Aerial crown-view tile of a tropical tree (Barro Colorado Island, Panama), acquired 20241014:
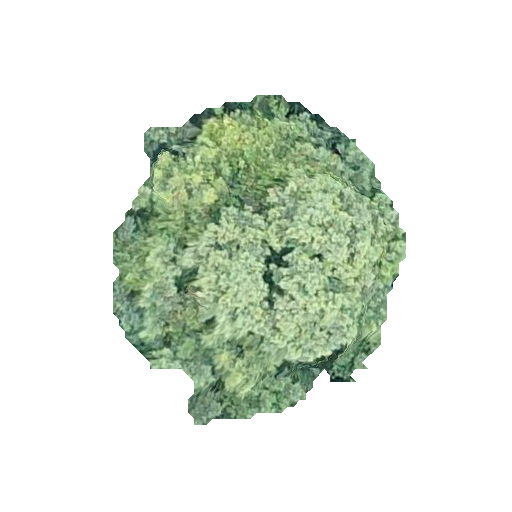
Species: Luehea seemannii
GBIF accepted scientific name: Luehea seemannii
Crown area: 107.778 m²